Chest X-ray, PA view. Patient: 37 years old, sex F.
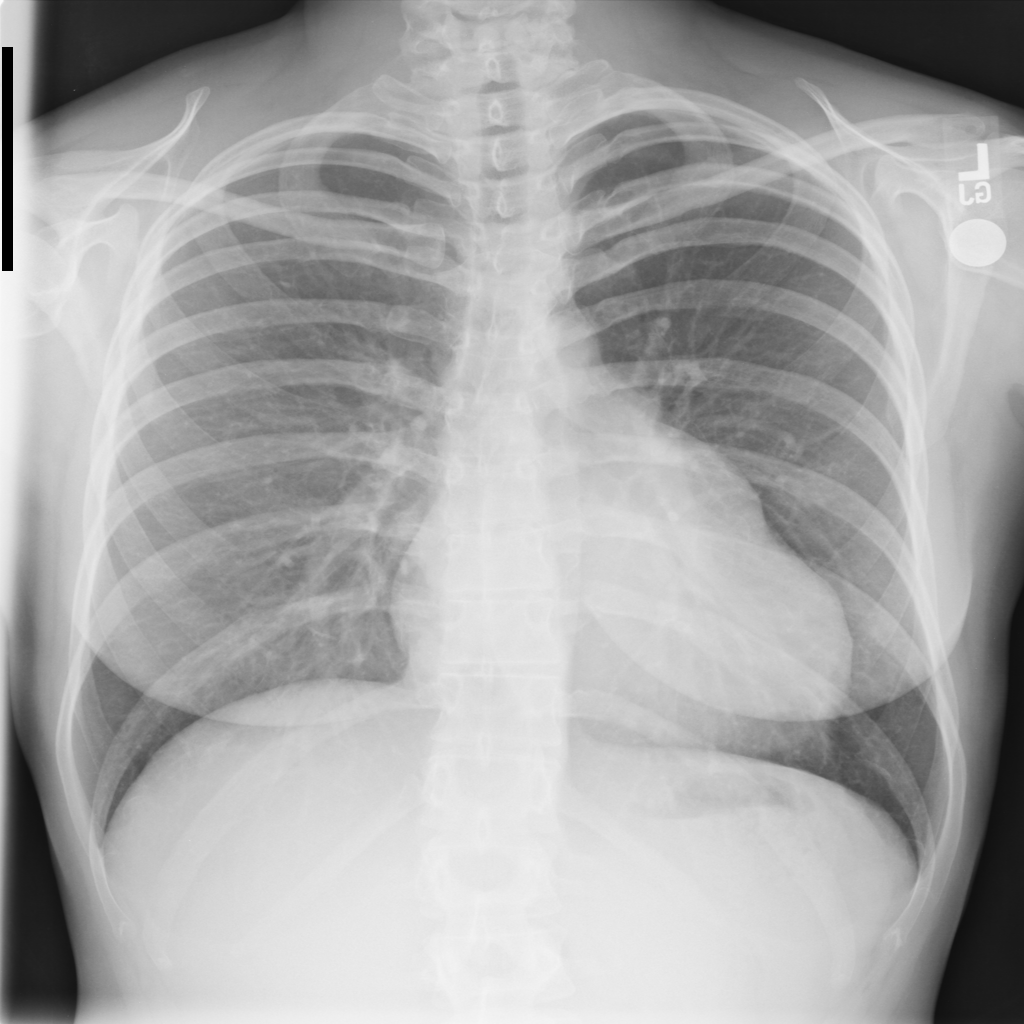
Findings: Cardiomegaly